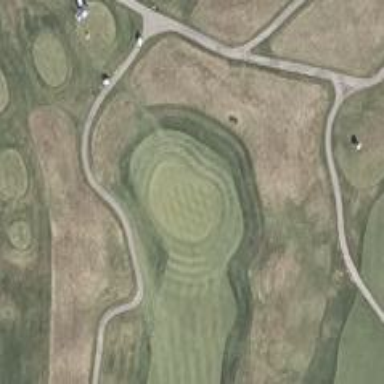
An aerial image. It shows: Golf hole.